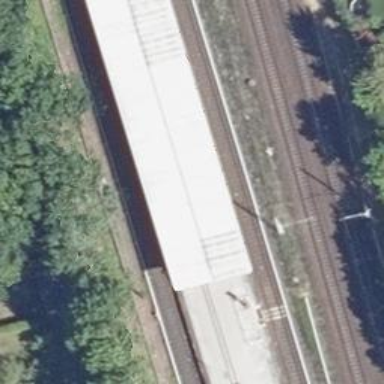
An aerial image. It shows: Platform edge at railway station.